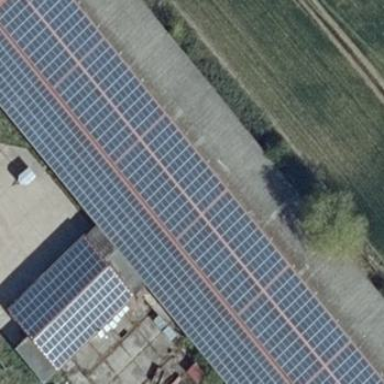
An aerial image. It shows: Building equipped with small solar photovoltaic panel for generating electricity.